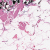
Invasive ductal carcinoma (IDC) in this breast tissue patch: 0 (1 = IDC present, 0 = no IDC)